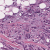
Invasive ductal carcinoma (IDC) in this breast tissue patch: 1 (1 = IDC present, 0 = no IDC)